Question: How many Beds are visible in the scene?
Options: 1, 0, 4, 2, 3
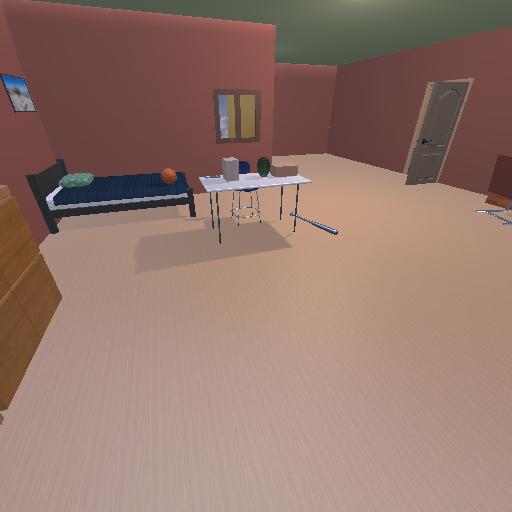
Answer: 1